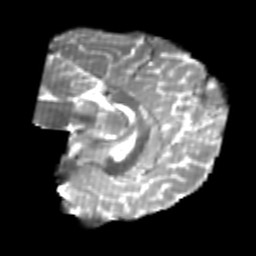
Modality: T2w
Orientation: sagittal
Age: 24
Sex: male
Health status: healthy
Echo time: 0.074 s